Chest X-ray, AP view. Patient: 55 years old, sex M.
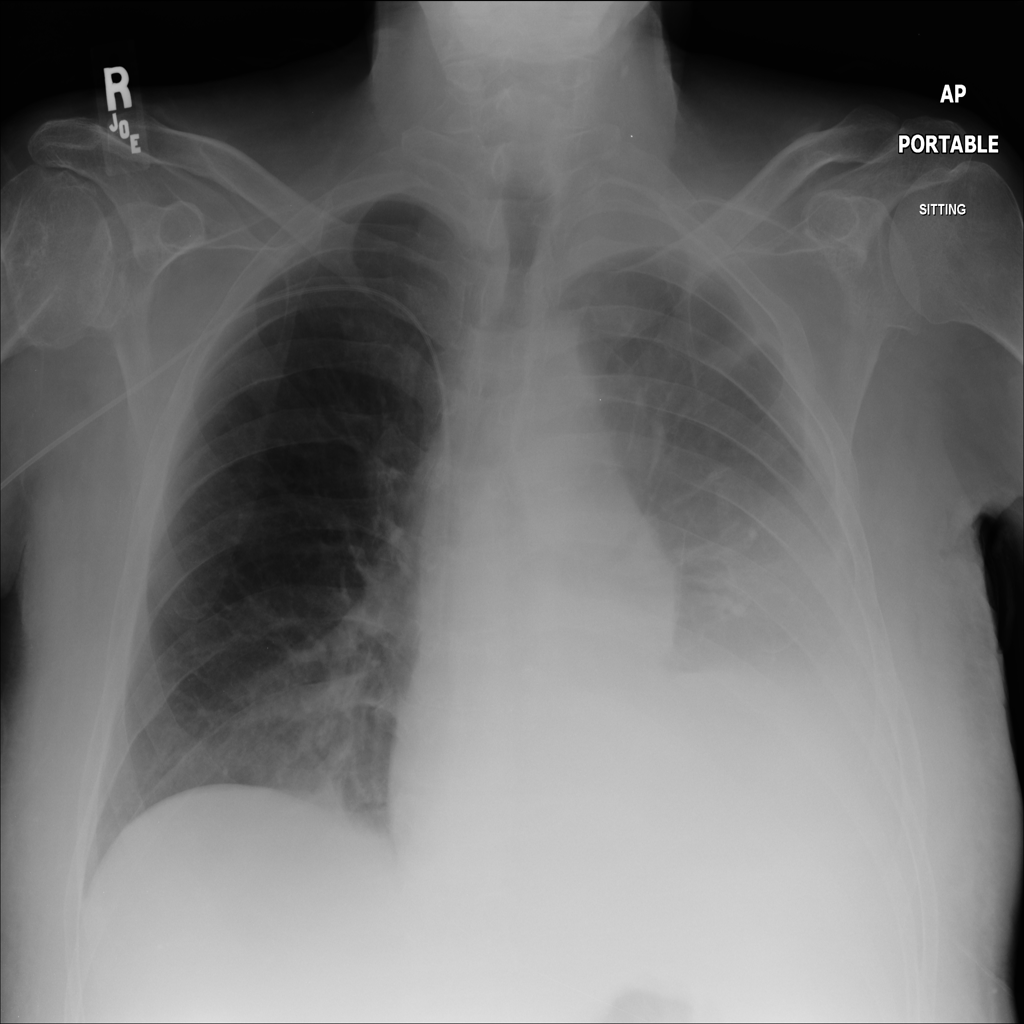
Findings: Effusion